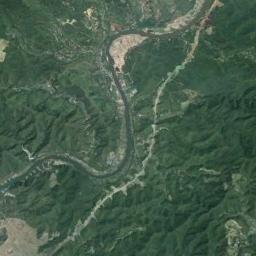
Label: river